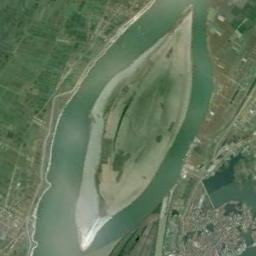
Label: island